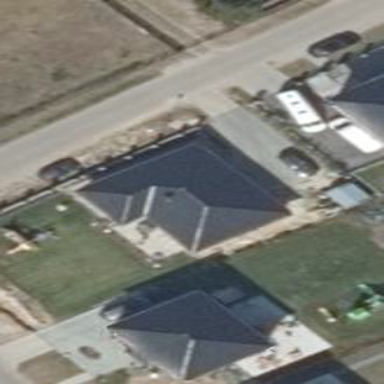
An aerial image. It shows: Detached building with hipped roof shape.